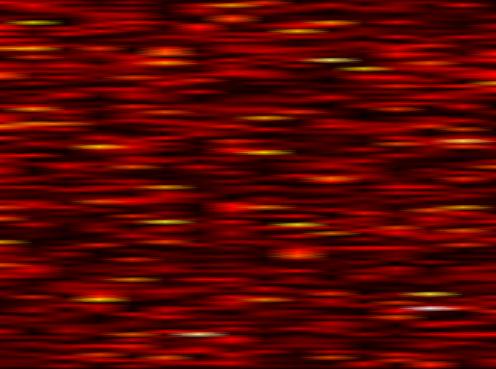
Label: OFDM